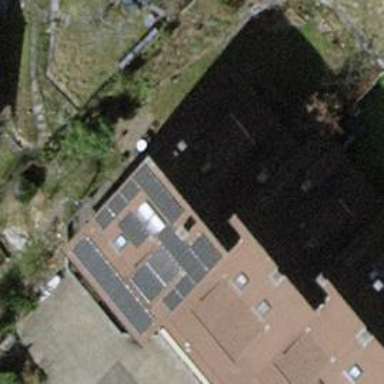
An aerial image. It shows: Solar photovoltaic panel generator.